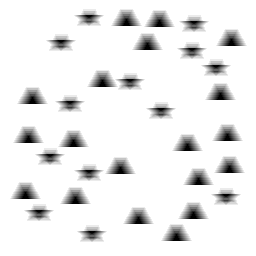
Squares: 0
Triangles: 19
Stars: 13
Total shapes: 32